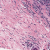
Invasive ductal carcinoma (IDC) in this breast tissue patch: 0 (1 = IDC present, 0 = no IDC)